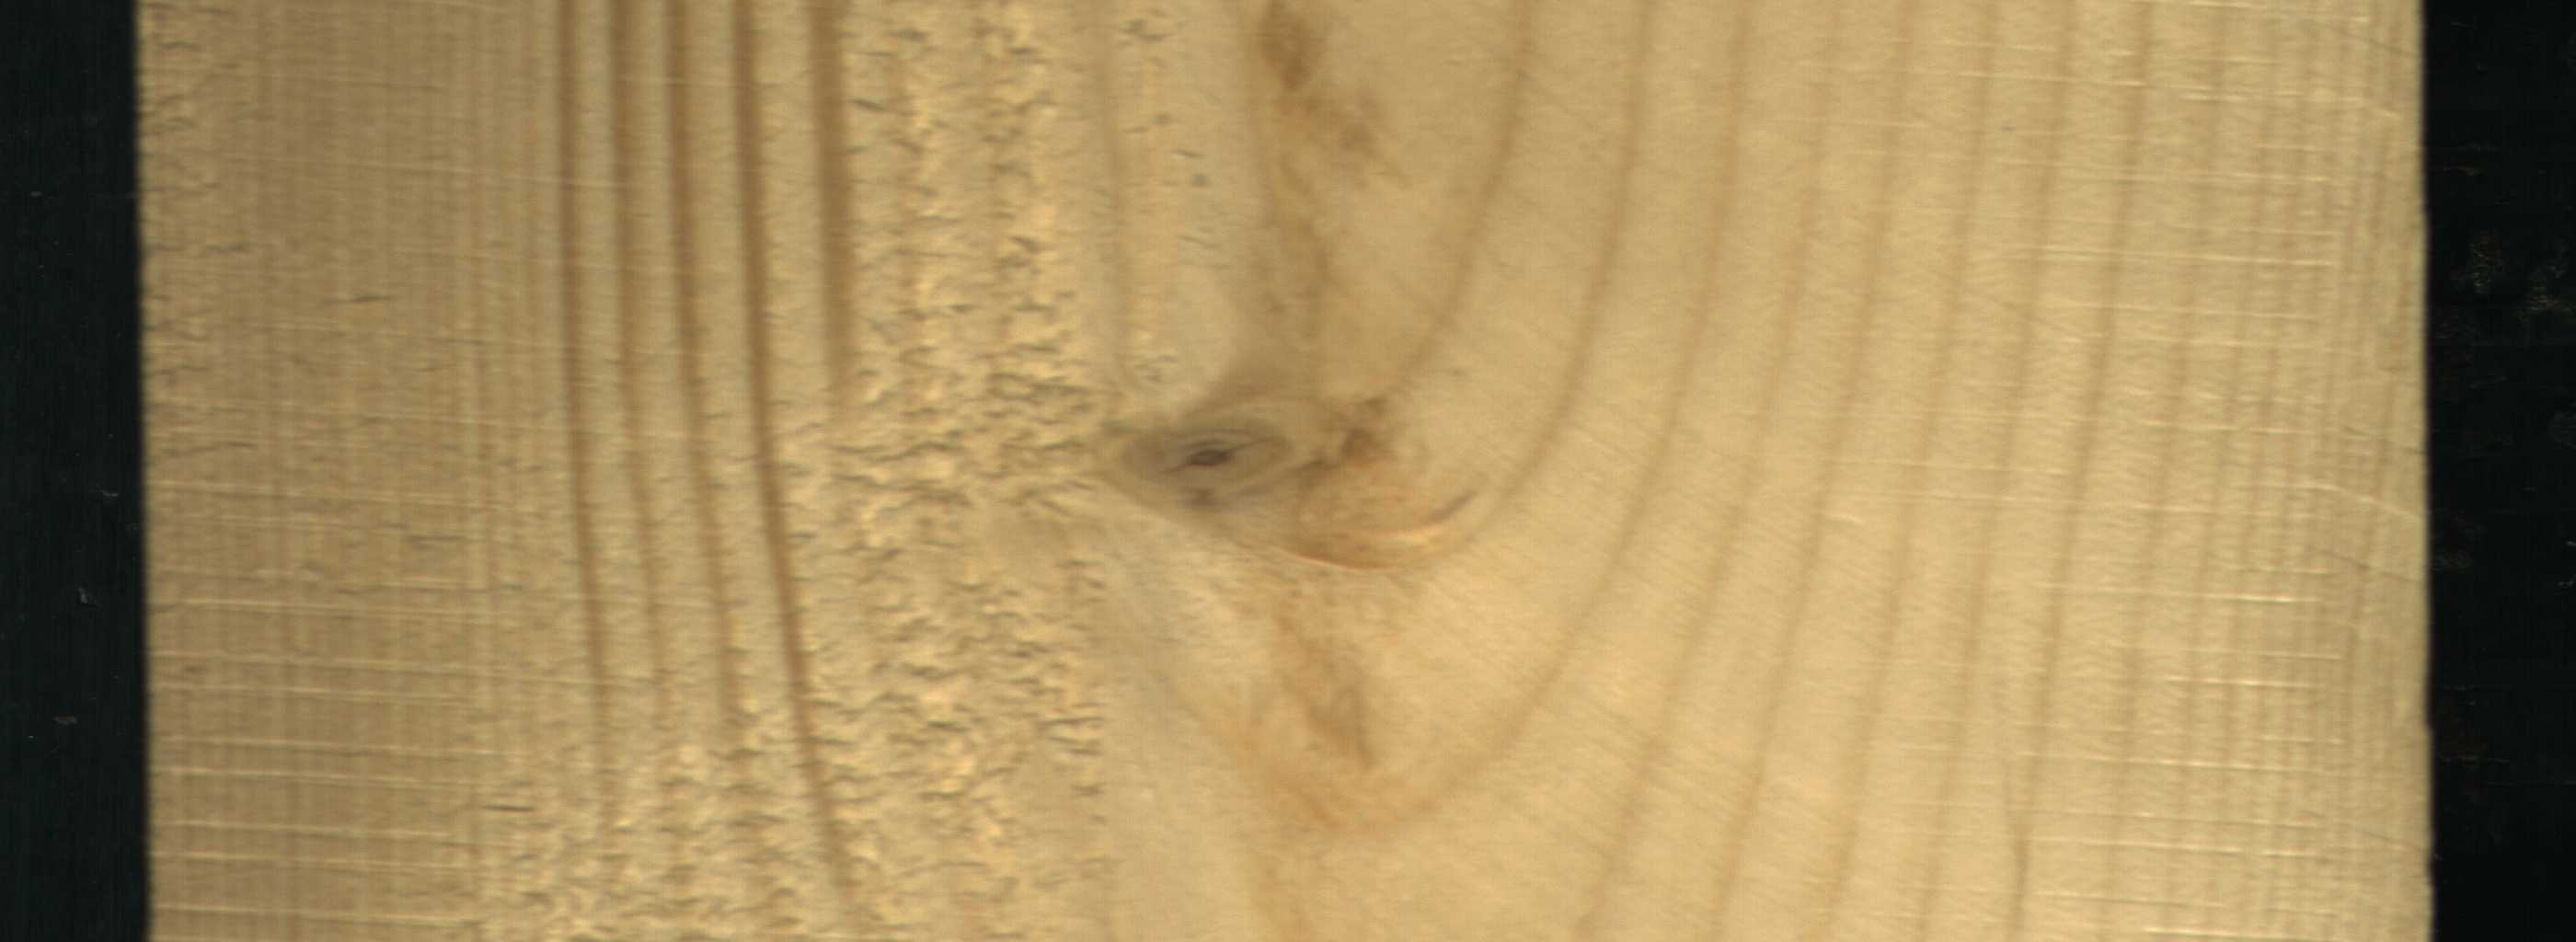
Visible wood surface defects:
Live_Knot